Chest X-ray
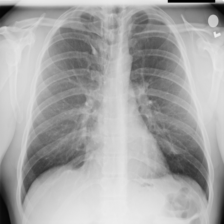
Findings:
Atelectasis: negative
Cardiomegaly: negative
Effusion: negative
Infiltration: negative
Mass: negative
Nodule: negative
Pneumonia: negative
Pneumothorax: negative
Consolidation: negative
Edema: negative
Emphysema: negative
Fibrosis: negative
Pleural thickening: negative
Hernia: negative